Interaction volume radius: 5 \u00c5
Interaction volume height: 15 \u00c5
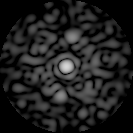
Disorder parameter: 0.7986